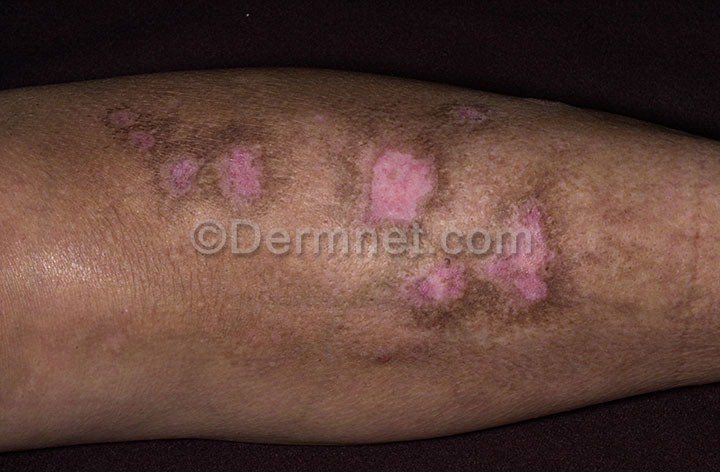
Disease: Eczema Photos